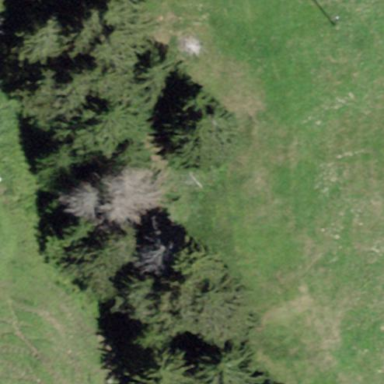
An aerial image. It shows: Forest with needle-leaved trees.